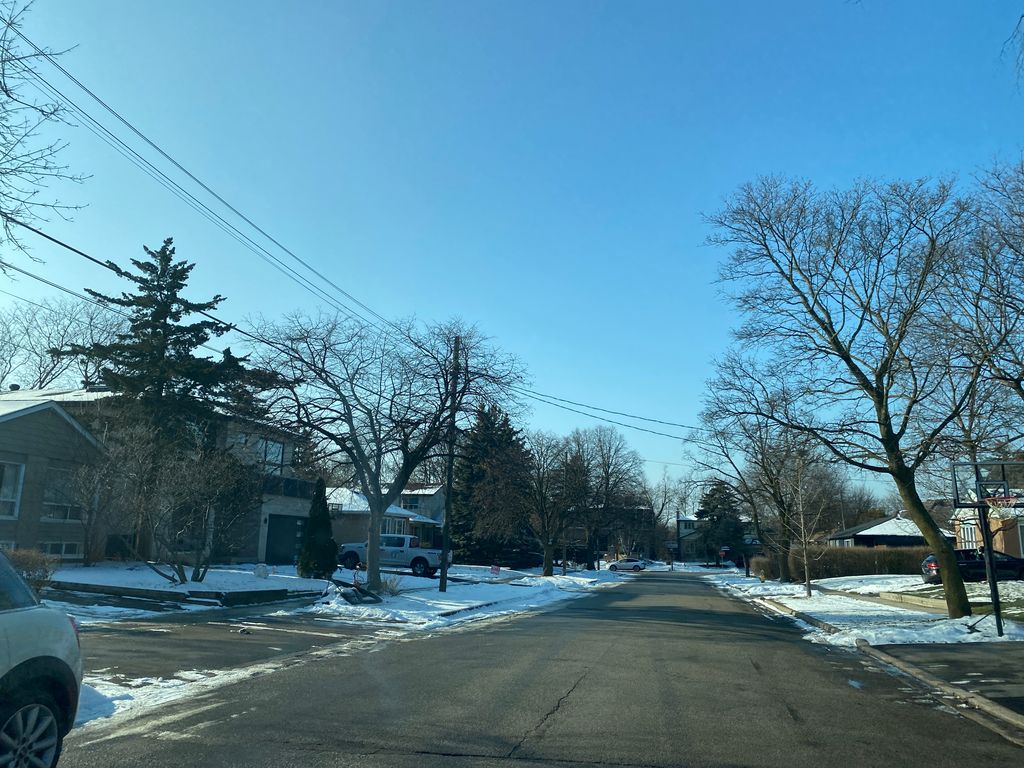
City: toronto